Question: I have some CTFrame columns of text placed on a UIScrollView and I made a selection tool to be able to select and highlight the text, as shown on image bellow.
I'd like to be able to click the selection, so the rectangles are UIButtons with 50% opacity, over the CTFrame.
The problem is the following: By some reason, the buttons TouchUpInside event isn't triggered and I think that if the highlight were placed bellow CTFrame, it would have a better effect, but I think the button wouldn't receive the event.
Any ideas to solve the problem, ie., to have a selection mark bellow text and clickable?
---
Here's the Text highlight example:

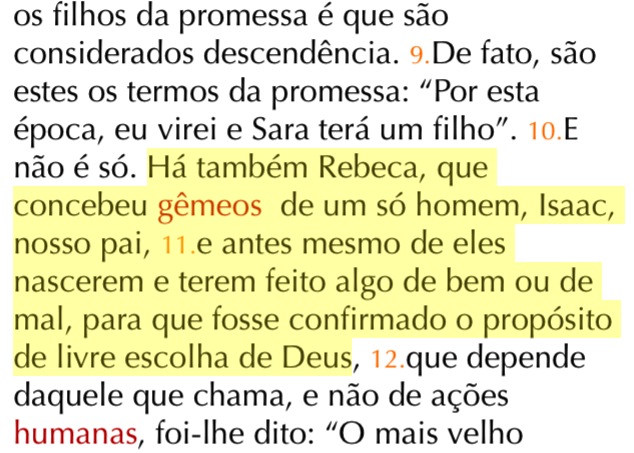
Answer: How did you placed you CTFrames to UIScrollView ? CTFrame is not a UIView subclass. Where do you draw it?
Also check your UIScroll view'a content size.
Using UIButtons is not a good idea, It's better to draw it directly with Core Graphics.
Touch should be handled bu UIView itself and then translated to appropriate text.
Use 'CTFrameGetLineOrigins()' to find the correct line (by checking the Y origins), and then using 'CTLineGetStringIndexForPosition()' to find the correct character within the line (after subtracting the line origin from point).